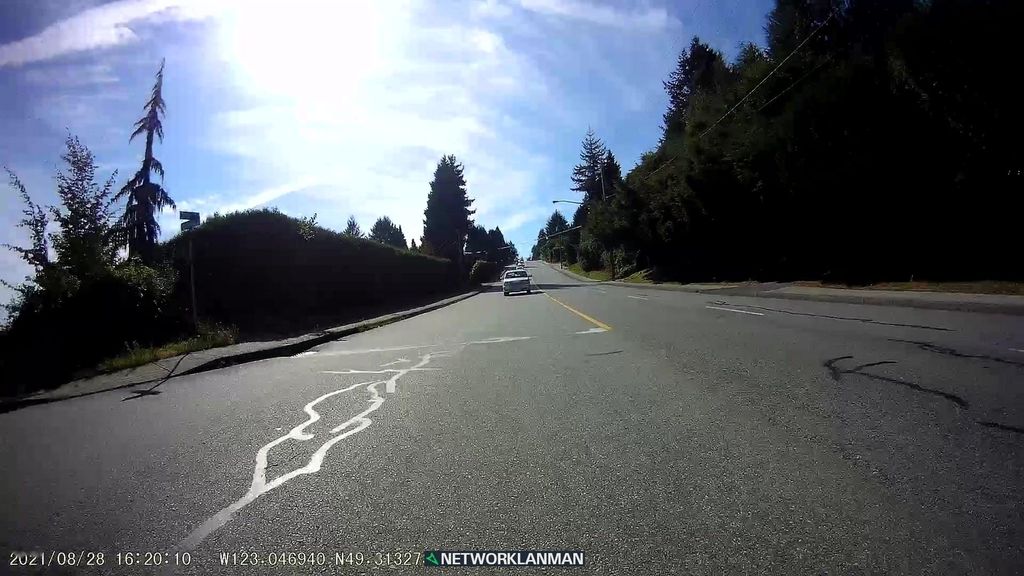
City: vancouver